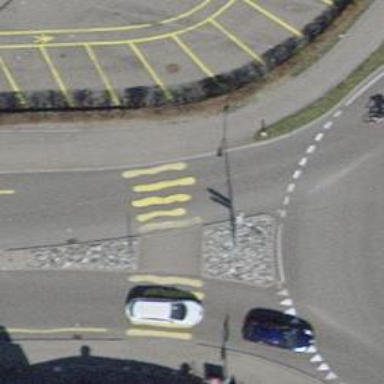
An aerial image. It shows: Uncontrolled zebra crossing with pedestrian island.